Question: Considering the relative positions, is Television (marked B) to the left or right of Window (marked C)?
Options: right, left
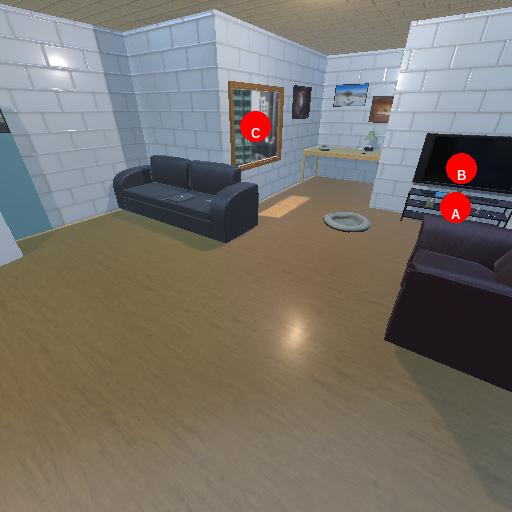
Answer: right